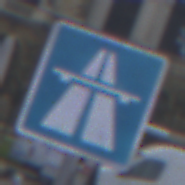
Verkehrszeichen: Autobahn
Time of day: MorningAfternoon
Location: Outdoor (Urban)
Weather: PartlyCloudy
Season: NotSpecified
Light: Natural